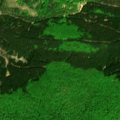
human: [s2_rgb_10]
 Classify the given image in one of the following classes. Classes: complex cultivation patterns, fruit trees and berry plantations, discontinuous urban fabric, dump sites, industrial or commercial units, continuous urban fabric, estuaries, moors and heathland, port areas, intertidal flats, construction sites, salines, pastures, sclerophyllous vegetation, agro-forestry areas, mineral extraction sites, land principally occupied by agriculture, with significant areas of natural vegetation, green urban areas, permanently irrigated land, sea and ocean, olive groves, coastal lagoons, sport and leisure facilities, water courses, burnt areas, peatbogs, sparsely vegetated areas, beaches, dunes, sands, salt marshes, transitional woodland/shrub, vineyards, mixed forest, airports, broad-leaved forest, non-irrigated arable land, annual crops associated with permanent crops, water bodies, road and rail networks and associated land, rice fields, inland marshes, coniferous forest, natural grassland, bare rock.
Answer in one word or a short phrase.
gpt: broad-leaved forest, coniferous forest